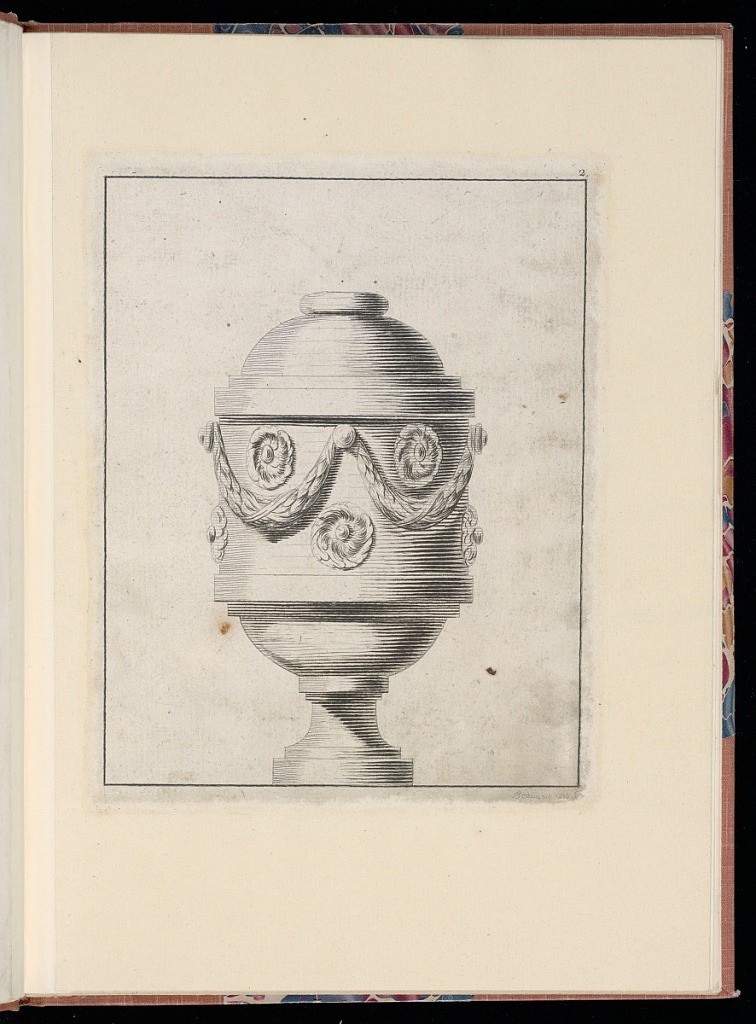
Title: Ornamental Vase Design
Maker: Jacques-Philippe de Beauvais, French, 1739 – 1781
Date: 1760
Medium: Etching on laid paper
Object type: Print
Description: Lidded oval vase. The belly of the base has a large band across which is draped a garland of bound laurel leaves and rosettes. The vase is elevated on a low, simple socle. The plate is signed and numbered.